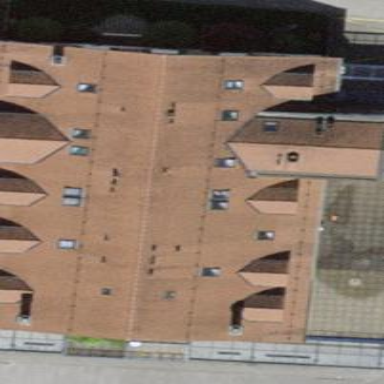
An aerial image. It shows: Building.